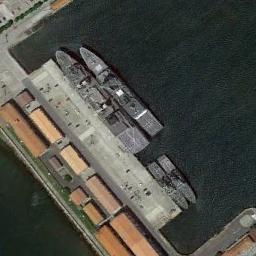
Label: ship